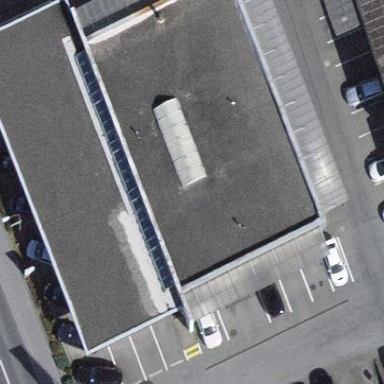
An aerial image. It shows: Industrial building.